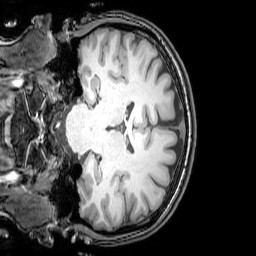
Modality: T1w
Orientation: coronal
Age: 25
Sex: female
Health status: healthy
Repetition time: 0.081 s
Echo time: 0.037 s